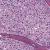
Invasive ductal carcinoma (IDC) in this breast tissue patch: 0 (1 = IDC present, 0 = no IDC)